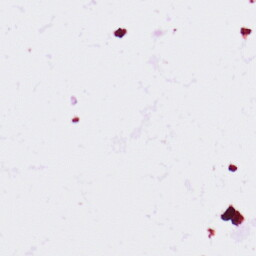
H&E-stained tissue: Lung